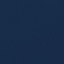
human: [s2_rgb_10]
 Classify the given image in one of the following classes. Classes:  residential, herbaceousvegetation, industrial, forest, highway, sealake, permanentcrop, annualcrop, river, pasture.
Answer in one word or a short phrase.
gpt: SeaLake